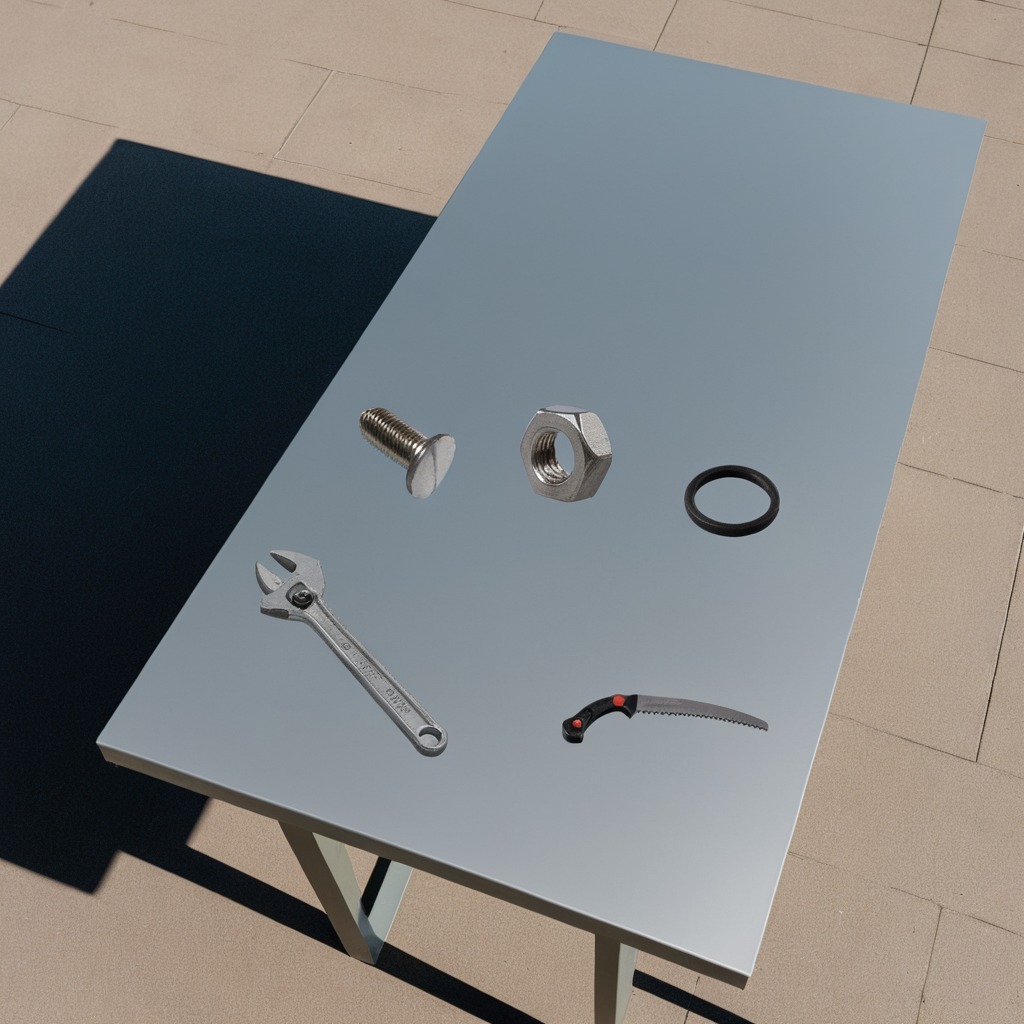
A rubber Oring, a metal machine screw, a handheld metal saw, a metal nut, and a wrench are lying on the table.